Field crop: maize
Growth stage: 2
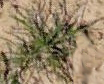
Species: salsola